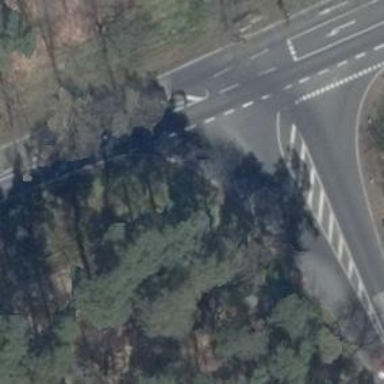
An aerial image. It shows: Primary highway junction with asphalt surface.